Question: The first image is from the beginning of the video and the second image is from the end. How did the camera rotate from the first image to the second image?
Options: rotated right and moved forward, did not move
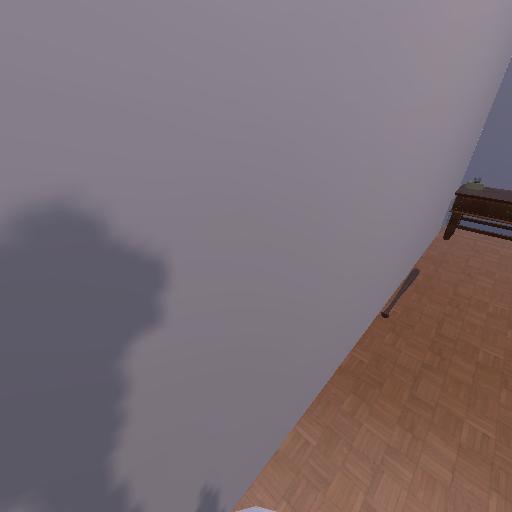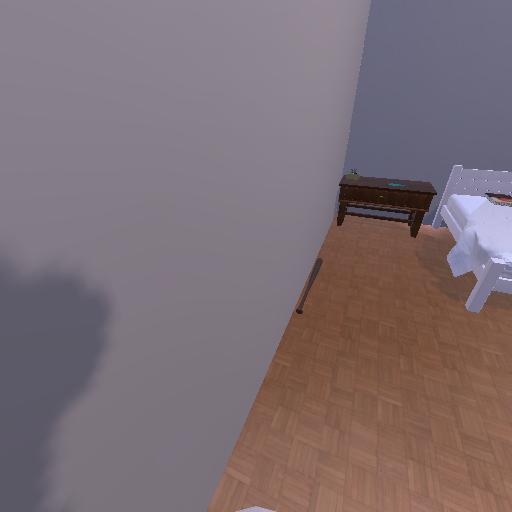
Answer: rotated right and moved forward